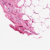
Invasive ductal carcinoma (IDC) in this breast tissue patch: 0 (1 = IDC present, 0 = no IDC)